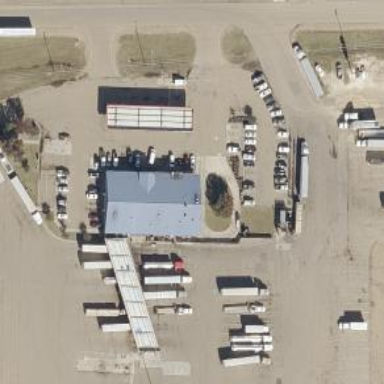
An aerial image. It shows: Convenience shop.